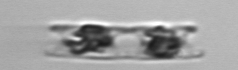
Label: Eucampia